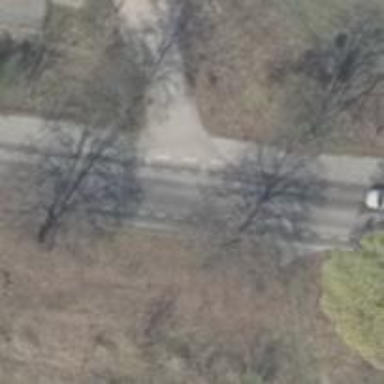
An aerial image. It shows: Tertiary road with asphalt surface. There is lane for cyclists on both sides of the road.